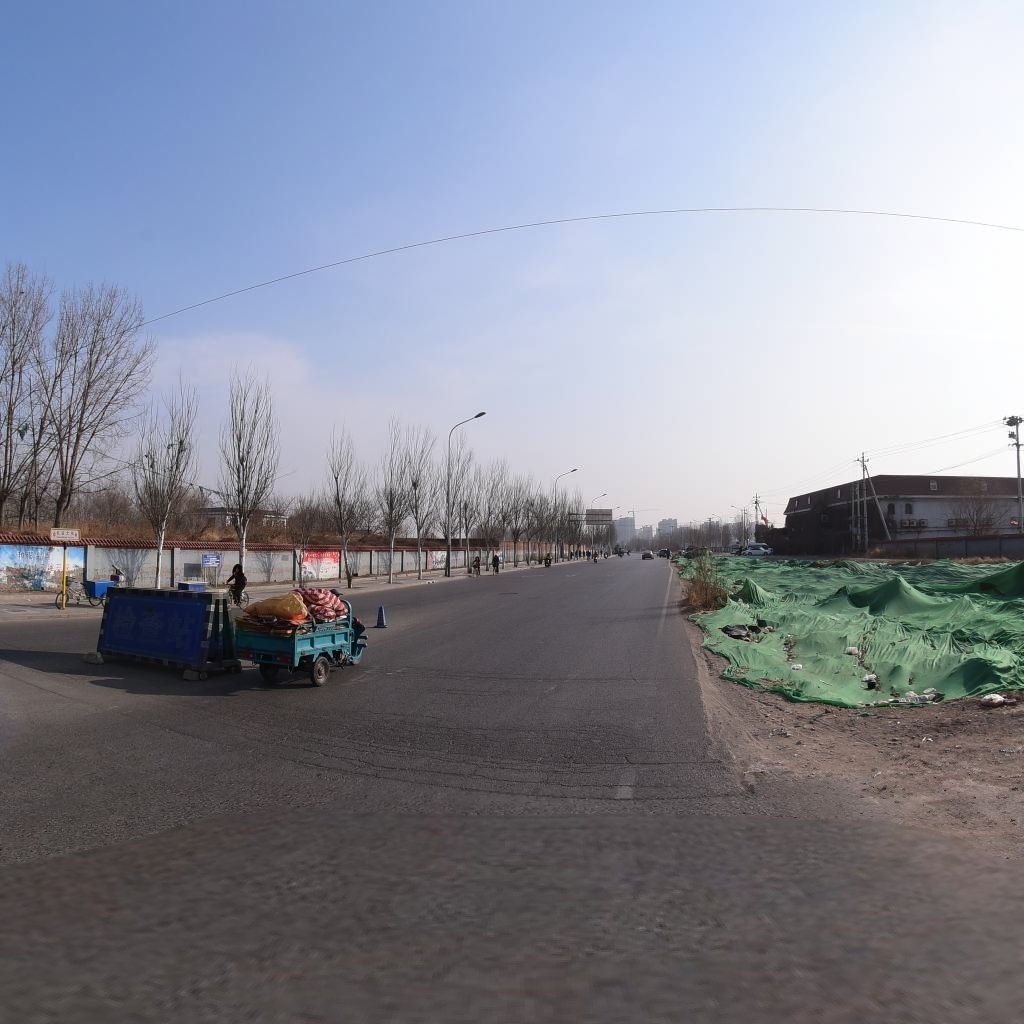
Region: Chaoyang
Road damage annotations: alligator crack